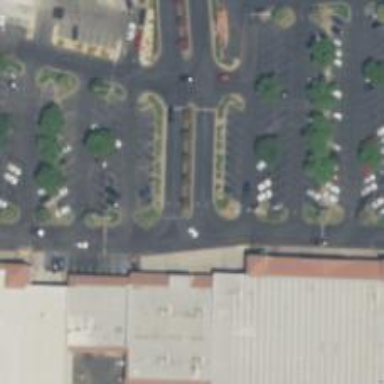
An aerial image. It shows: Mall building.